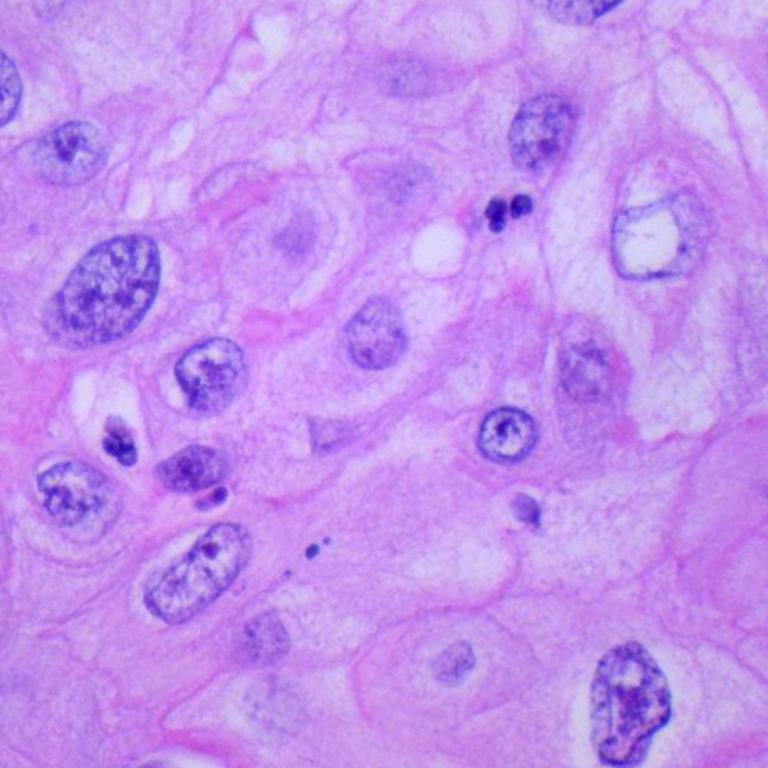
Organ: lung
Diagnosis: squamous carcinomas